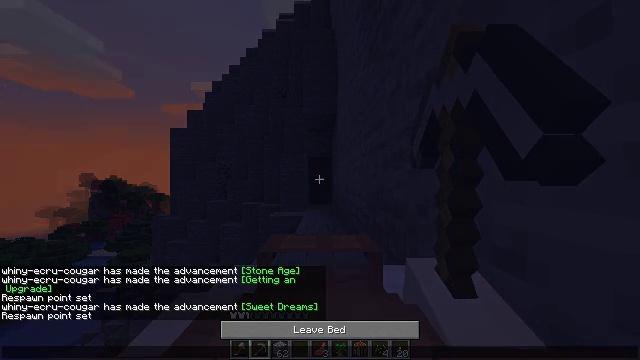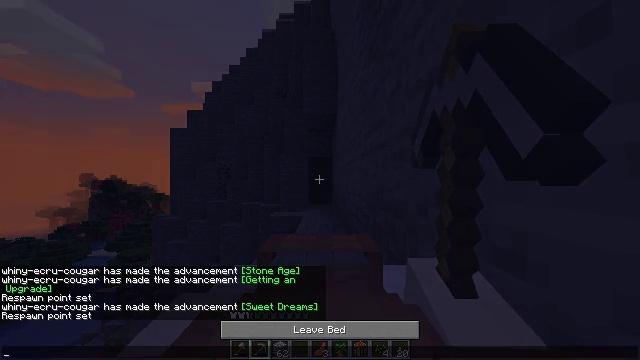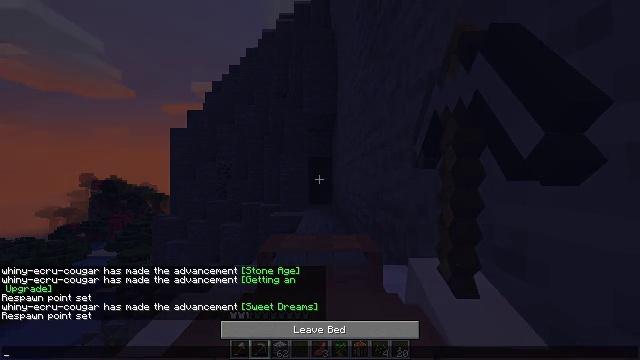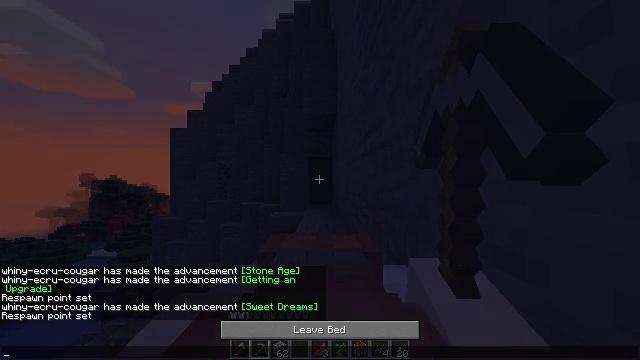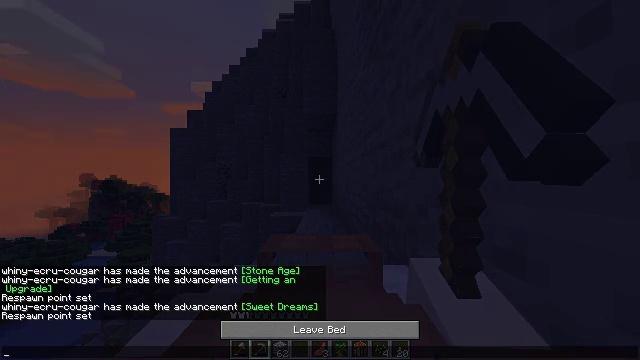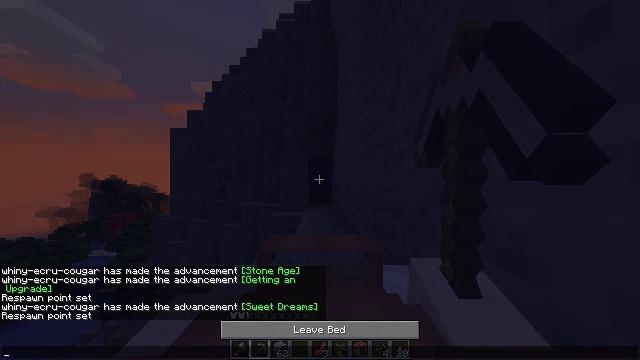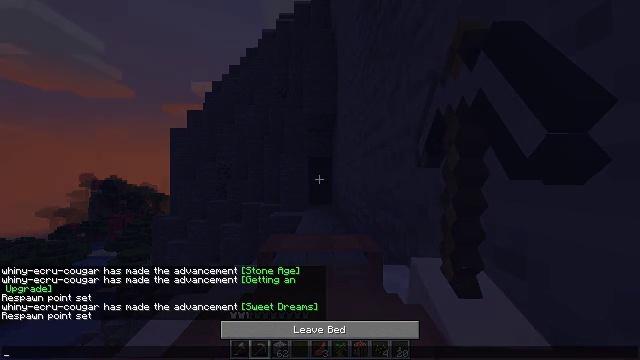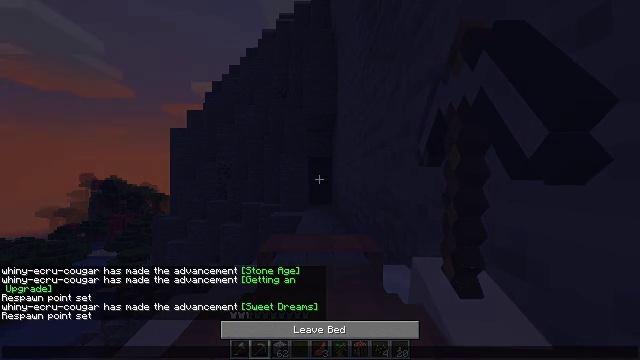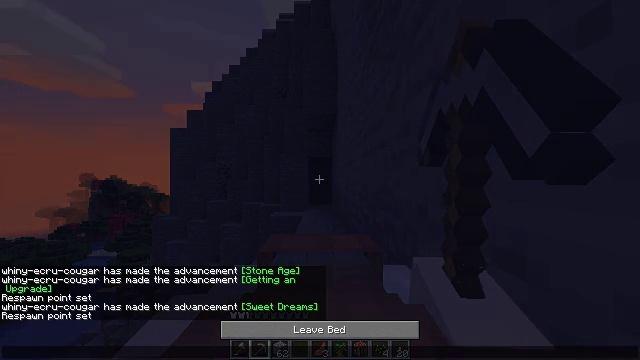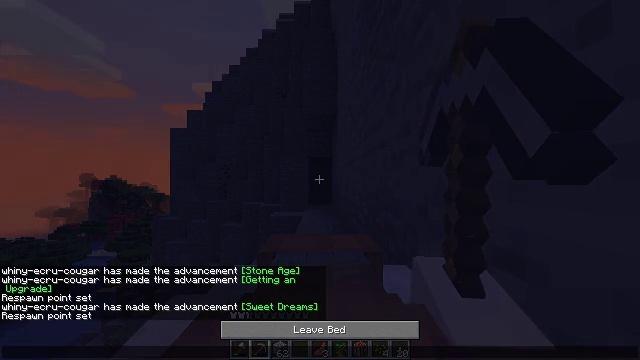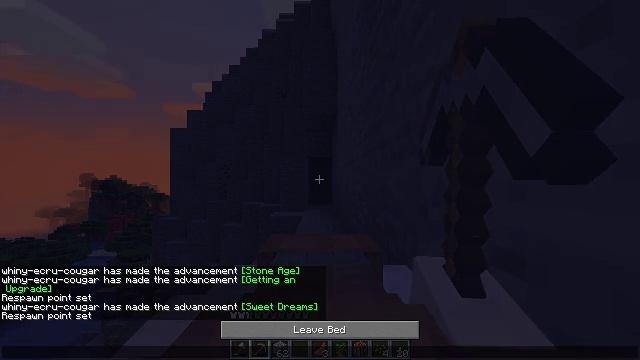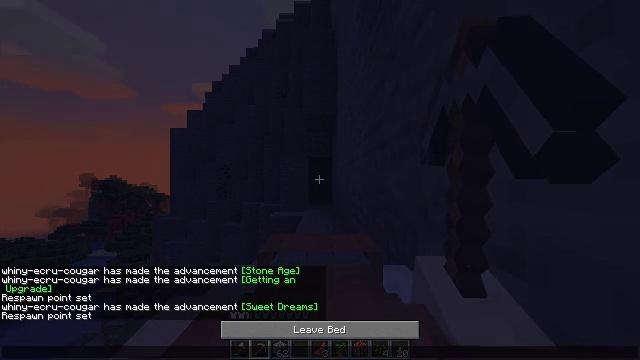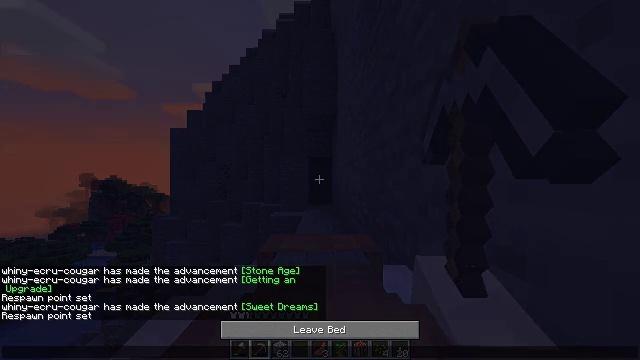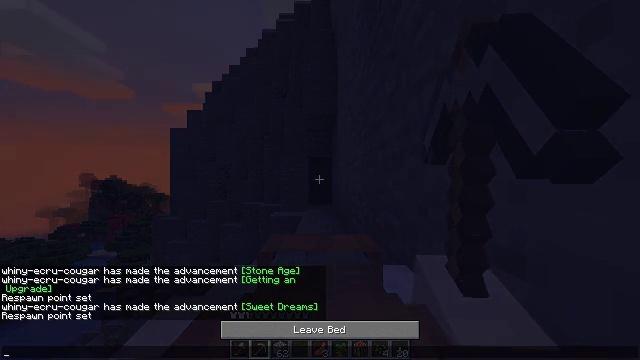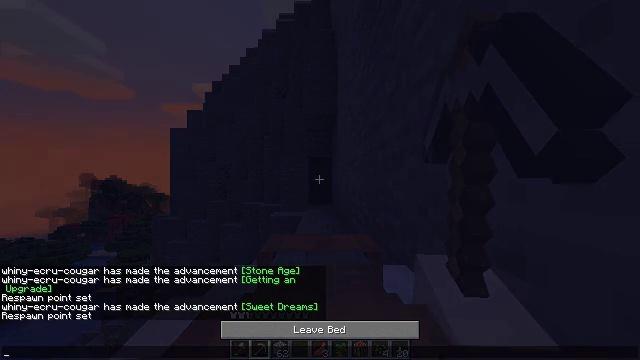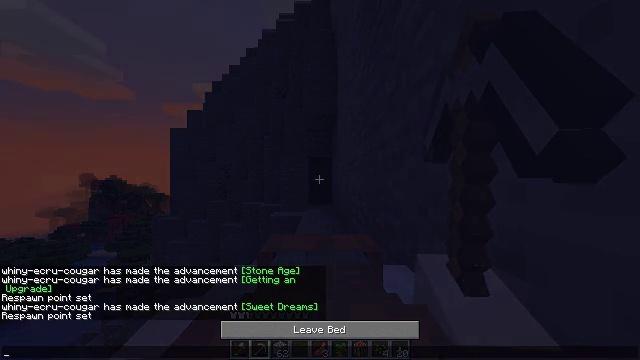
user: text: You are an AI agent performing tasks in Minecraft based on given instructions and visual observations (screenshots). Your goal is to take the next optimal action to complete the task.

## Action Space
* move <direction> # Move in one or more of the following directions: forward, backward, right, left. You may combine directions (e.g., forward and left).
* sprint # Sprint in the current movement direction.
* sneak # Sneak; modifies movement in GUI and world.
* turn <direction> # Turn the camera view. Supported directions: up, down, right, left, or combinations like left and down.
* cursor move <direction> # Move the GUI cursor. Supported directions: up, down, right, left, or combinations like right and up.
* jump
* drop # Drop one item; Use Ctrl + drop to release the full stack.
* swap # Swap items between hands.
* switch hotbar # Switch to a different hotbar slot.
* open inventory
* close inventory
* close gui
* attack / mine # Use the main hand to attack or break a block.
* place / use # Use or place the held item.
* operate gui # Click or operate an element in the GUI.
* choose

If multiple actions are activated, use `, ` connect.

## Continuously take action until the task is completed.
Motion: motion action
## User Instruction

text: Break the white bed to relocate it.
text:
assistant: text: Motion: no_op
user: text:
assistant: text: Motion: no_op
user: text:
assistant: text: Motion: no_op
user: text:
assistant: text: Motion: no_op
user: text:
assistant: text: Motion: no_op
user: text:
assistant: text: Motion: no_op
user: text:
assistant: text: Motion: no_op
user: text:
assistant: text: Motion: no_op
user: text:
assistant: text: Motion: no_op
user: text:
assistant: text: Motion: no_op
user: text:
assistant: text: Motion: no_op
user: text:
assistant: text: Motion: no_op
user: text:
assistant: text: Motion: no_op
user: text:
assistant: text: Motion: no_op
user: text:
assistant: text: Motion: no_op
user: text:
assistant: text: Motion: no_op
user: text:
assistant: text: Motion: no_op
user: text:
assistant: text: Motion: no_op
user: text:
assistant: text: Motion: no_op
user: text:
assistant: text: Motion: no_op
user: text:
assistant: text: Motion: no_op
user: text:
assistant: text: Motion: no_op
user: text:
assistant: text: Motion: no_op
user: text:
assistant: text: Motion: no_op
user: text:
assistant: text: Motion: no_op
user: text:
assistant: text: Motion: no_op
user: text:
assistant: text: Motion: cursor move left
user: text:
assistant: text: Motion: no_op
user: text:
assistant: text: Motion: no_op
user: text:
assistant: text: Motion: no_op